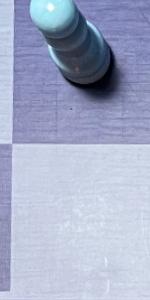
Label: Empty